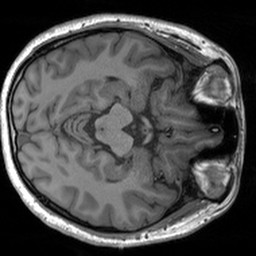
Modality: T1w
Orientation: axial
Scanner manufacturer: siemens
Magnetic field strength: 3 T
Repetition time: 1.54 s
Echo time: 0.00234 s